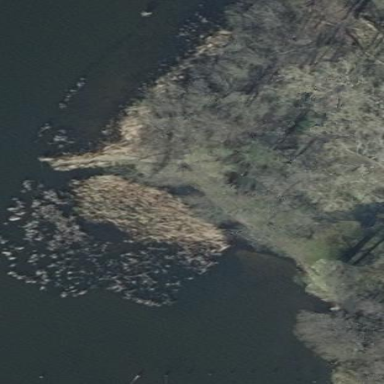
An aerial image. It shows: Reedbed in wetland area.